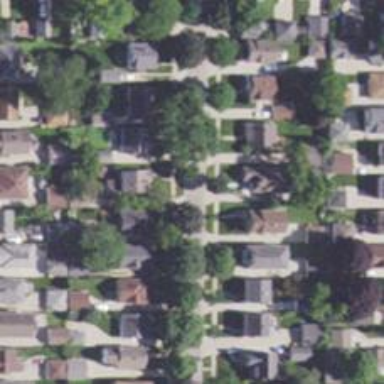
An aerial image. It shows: Neighborhood.